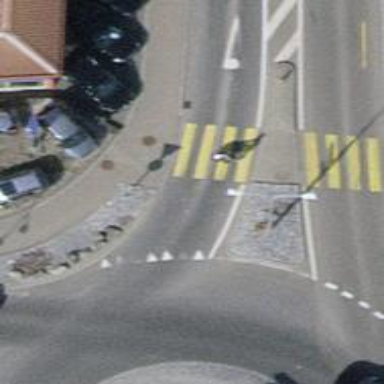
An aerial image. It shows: Secondary road with asphalt surface and dedicated cycle lane.